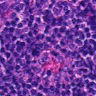
Metastatic tissue present: no